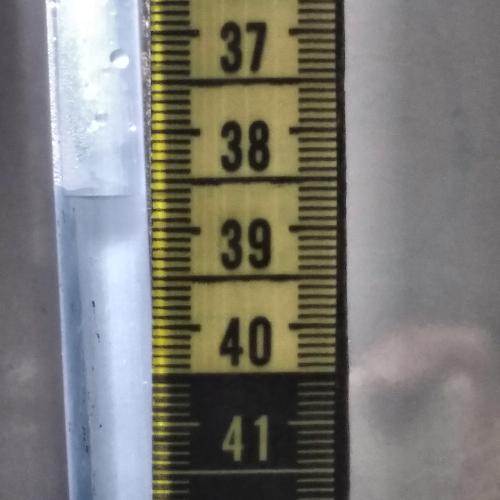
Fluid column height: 38.6 cm